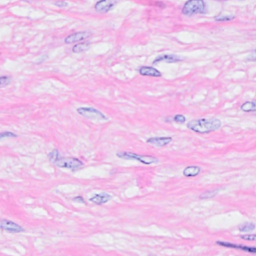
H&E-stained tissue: Breast